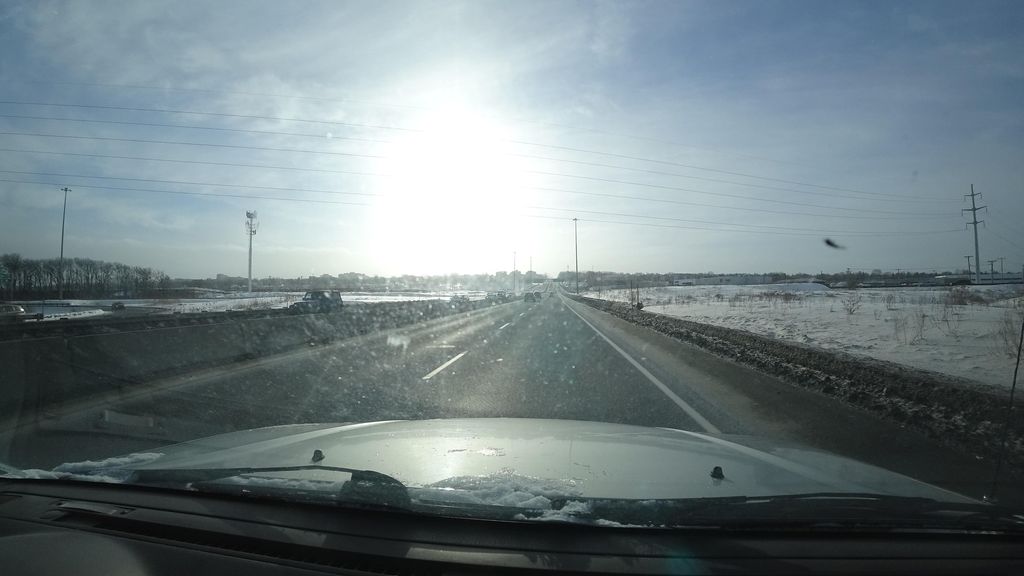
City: quebec_city